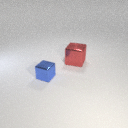
large red metal cube to the right of small blue metal cube